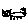
Label: cat